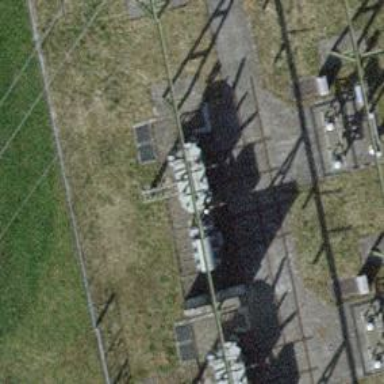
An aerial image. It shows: Transformer.